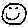
Label: smiley face